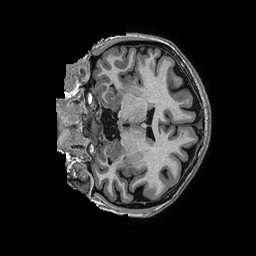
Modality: T1w
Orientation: coronal
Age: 26
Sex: female
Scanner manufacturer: ge
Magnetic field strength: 3 T
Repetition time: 0.006952 s
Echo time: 0.00292 s